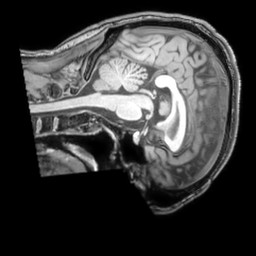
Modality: T1w
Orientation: sagittal
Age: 37
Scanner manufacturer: philips
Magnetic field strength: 3 T
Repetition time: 0.007 s
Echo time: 0.003501 s